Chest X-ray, PA view. Patient: 35 years old, sex F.
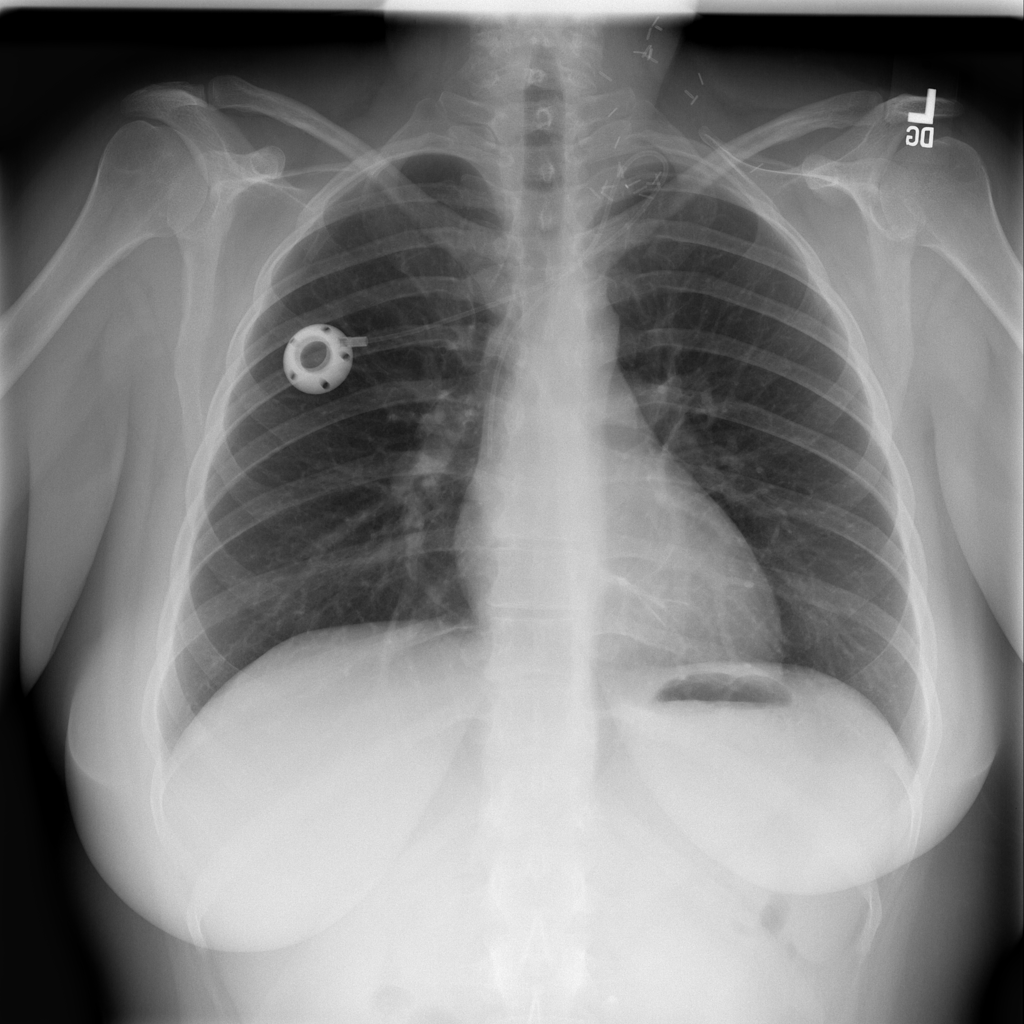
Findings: No Finding